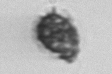
Label: Syracosphaera_pulchra